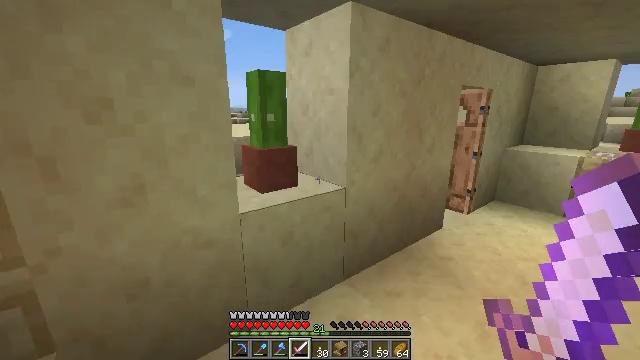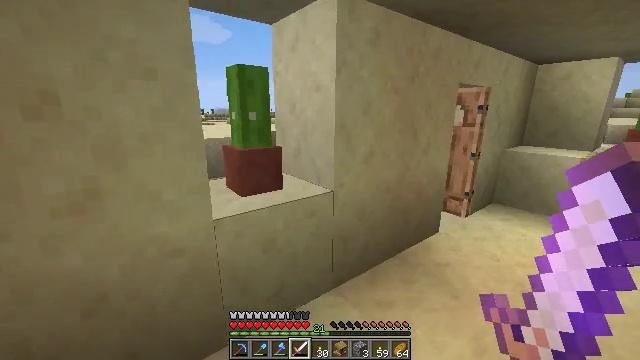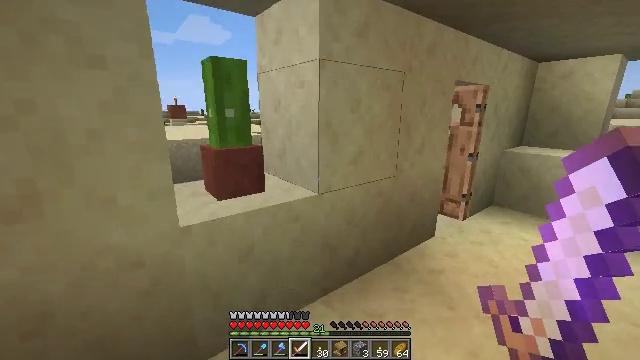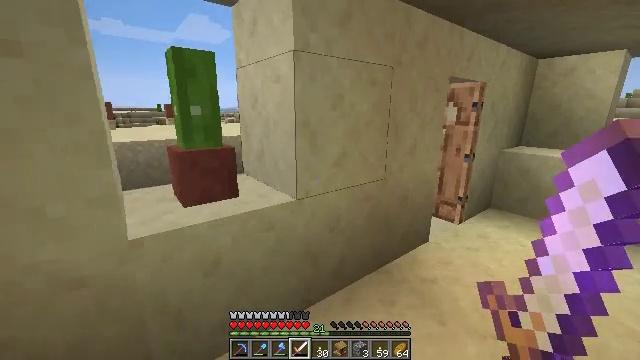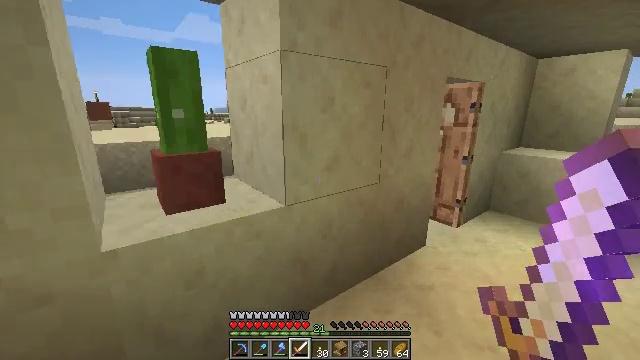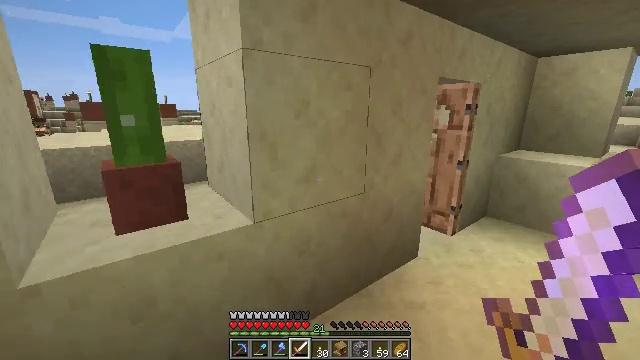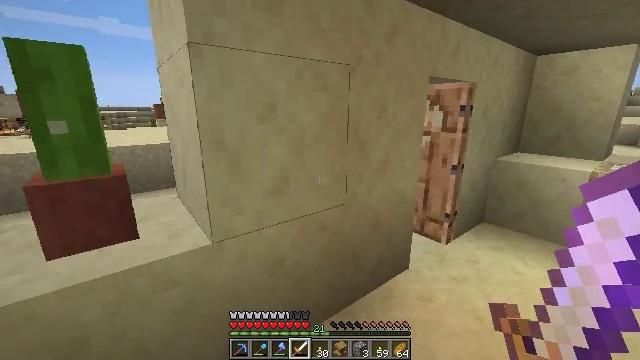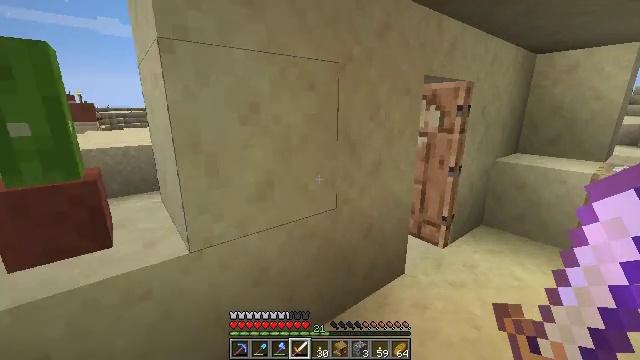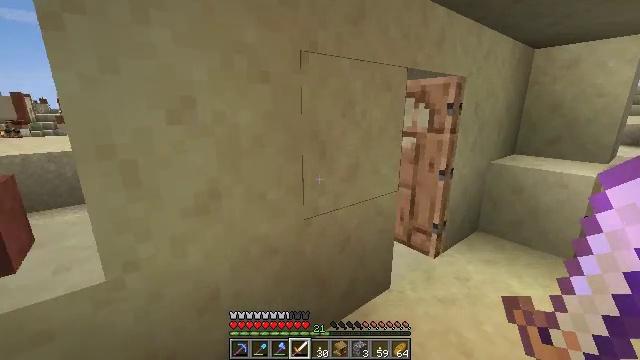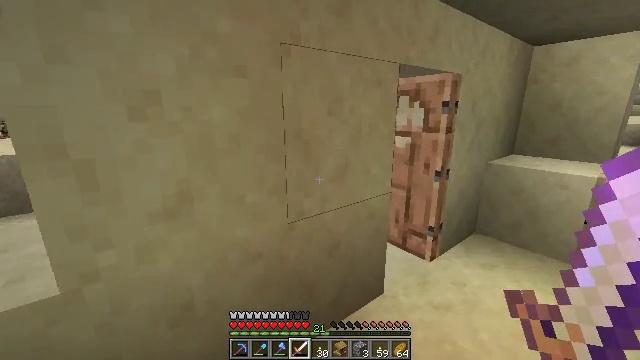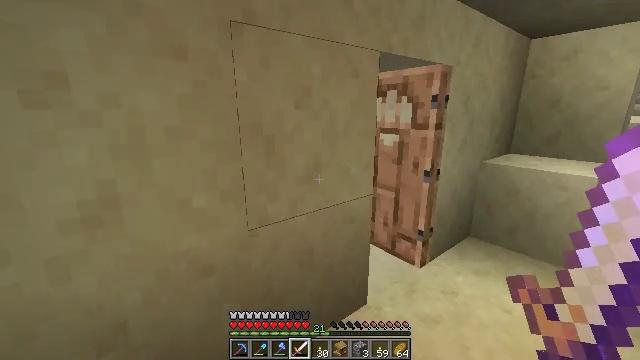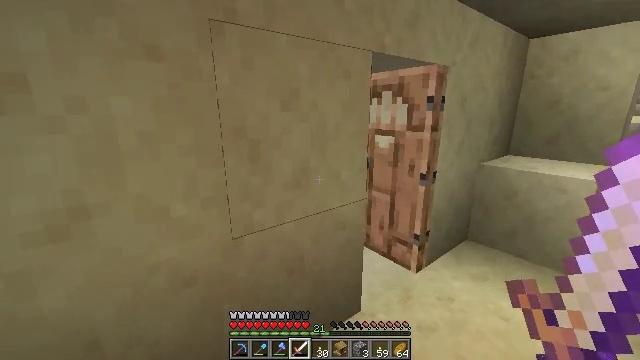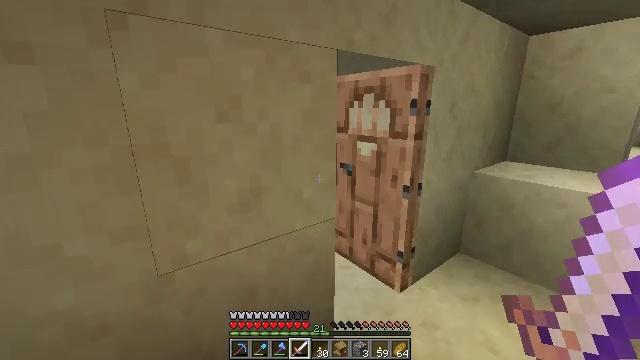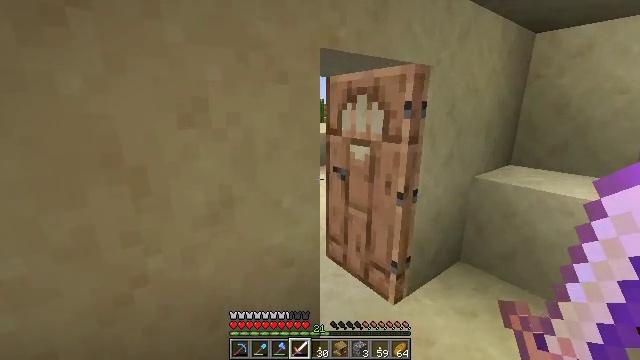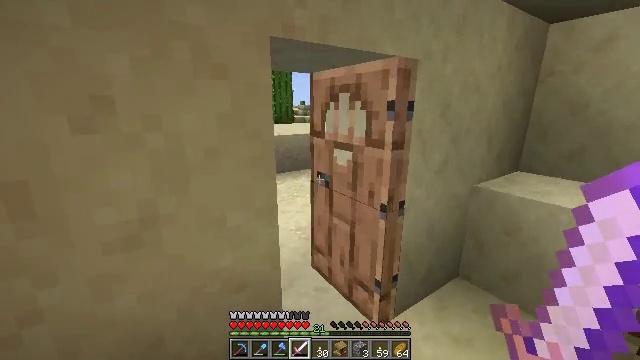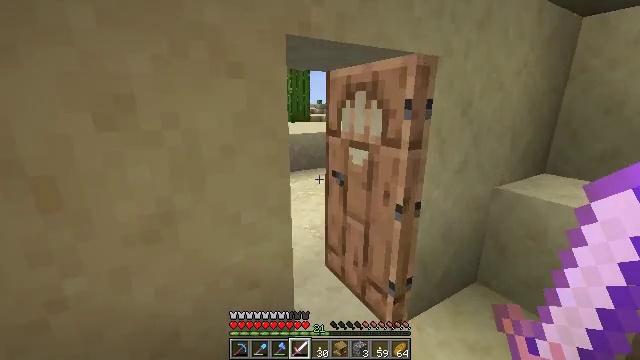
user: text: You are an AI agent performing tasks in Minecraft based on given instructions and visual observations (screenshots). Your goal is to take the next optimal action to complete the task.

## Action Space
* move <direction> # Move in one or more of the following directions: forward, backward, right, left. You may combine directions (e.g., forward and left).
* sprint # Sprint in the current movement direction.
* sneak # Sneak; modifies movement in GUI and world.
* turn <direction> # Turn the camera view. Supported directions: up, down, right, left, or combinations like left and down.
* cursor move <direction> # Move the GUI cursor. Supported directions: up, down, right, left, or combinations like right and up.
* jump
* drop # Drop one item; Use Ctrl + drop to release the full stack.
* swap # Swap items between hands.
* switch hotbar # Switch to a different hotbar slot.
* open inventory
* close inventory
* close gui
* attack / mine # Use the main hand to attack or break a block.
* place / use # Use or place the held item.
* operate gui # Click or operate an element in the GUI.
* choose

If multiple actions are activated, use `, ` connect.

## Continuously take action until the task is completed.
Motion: motion action
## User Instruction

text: Attack the acacia fence to break it.
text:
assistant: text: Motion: move forward and move right
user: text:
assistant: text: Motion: move forward and move right
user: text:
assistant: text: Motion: move forward and move right
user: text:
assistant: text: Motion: move forward and move right
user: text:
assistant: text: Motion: move forward and move right
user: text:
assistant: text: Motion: move forward and move right
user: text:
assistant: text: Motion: move forward and move right
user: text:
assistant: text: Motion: move forward and move right
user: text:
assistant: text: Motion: move forward and move right
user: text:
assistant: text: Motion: move forward and move right
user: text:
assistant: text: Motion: move forward and move right
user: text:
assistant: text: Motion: move forward and move right
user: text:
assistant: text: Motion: move forward and move right, turn left
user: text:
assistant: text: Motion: move forward and move right, turn left
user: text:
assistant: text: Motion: move forward and move right, turn left
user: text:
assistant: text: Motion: move forward and move right, turn left
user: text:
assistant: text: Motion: move forward and move right, turn left
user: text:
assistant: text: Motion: move forward and move right, turn left
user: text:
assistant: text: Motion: move forward, turn left
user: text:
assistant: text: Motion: move forward, turn left
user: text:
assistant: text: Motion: move forward, turn left
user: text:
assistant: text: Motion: move forward
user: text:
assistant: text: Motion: move forward, turn left
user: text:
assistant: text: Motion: move forward, turn left
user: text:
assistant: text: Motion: move forward, turn left
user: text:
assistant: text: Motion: move forward, turn left
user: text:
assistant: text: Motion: move forward and move left
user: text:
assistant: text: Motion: move forward and move left
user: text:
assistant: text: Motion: move forward and move left
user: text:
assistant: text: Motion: move forward and move left